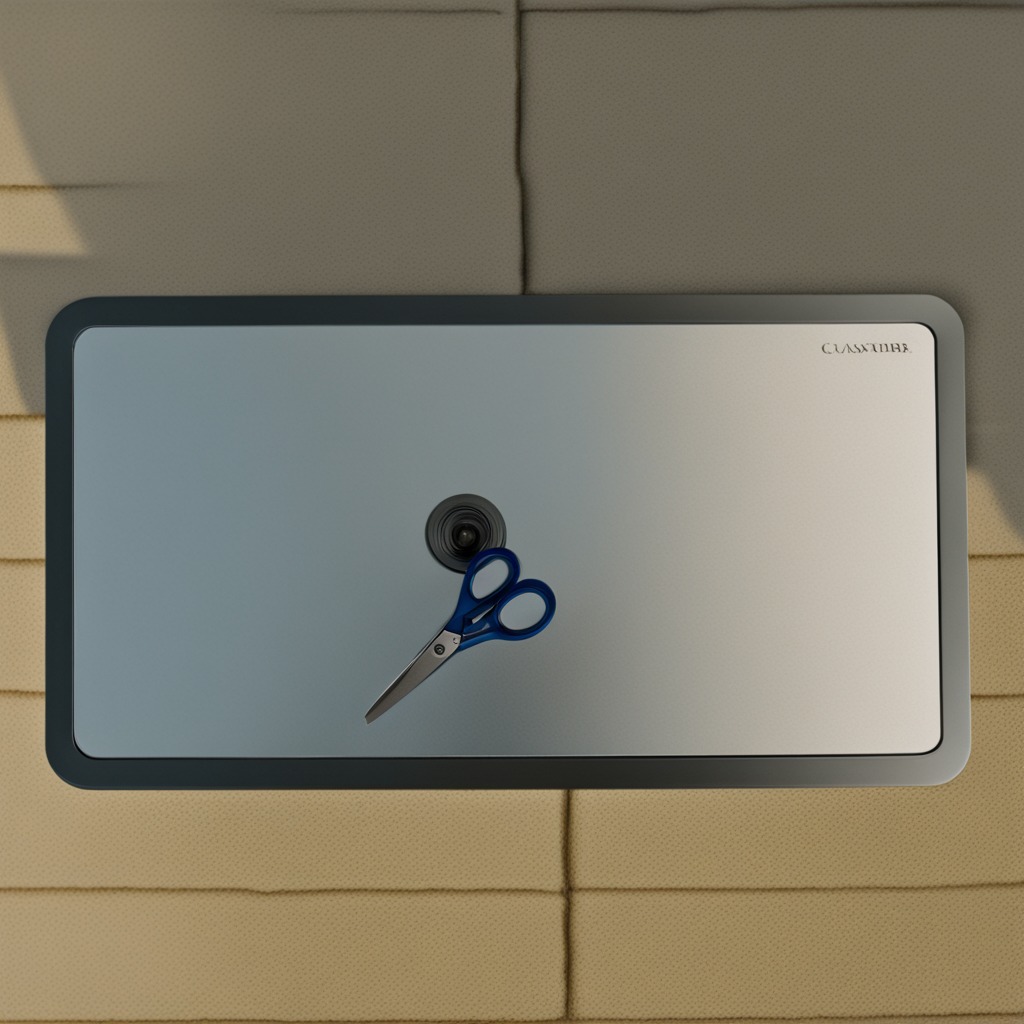
A scissor is lying on the textured surface of a clean utility table.